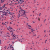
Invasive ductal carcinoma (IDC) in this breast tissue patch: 1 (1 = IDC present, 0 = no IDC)